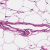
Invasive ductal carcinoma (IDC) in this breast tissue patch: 0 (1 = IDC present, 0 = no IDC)